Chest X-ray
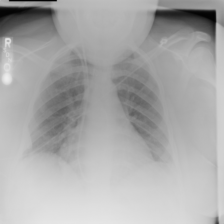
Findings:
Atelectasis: negative
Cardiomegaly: negative
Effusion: negative
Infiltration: negative
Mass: negative
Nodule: negative
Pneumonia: negative
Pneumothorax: negative
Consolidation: negative
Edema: negative
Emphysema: negative
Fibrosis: negative
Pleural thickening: negative
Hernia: negative